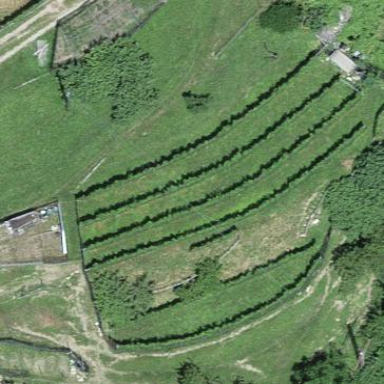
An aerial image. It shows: Vineyard.